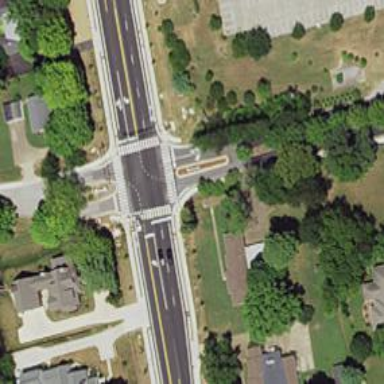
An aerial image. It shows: Marked crossing on the road.